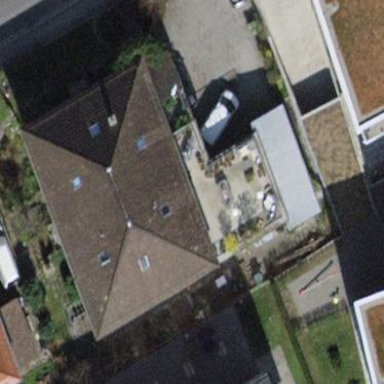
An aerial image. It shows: Building with hipped roof shape.